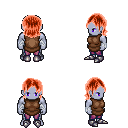
a pixel art fantasy rpg character, male body template, dark elf, purple skin, brown tunic, magenta pants, red long bangs hairstyle, white cloth bandages, metal boots, four views (front, back, left, right), 2x2 character sprite sheet, small pixel art, hard edges, no anti-aliasing